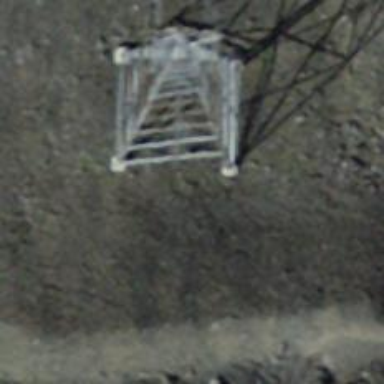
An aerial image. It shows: Pylon for aerialway.